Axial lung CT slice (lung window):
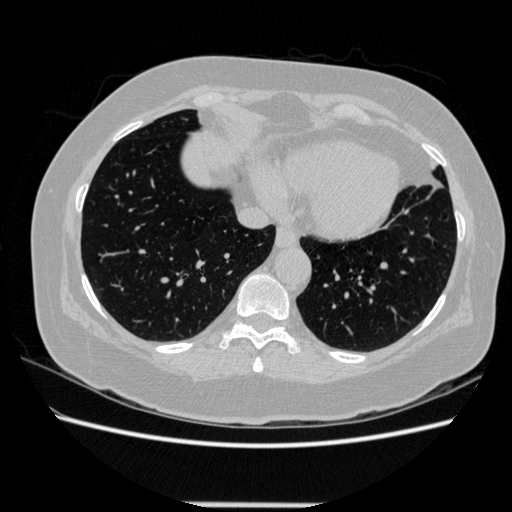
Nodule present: no